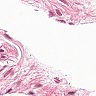
Metastatic tissue present: no